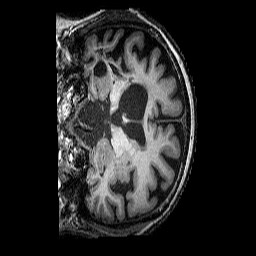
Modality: T1w
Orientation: coronal
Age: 67
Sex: female
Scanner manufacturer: siemens
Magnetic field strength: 3 T
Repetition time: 2.25 s
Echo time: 0.00452 s